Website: apple
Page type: payment
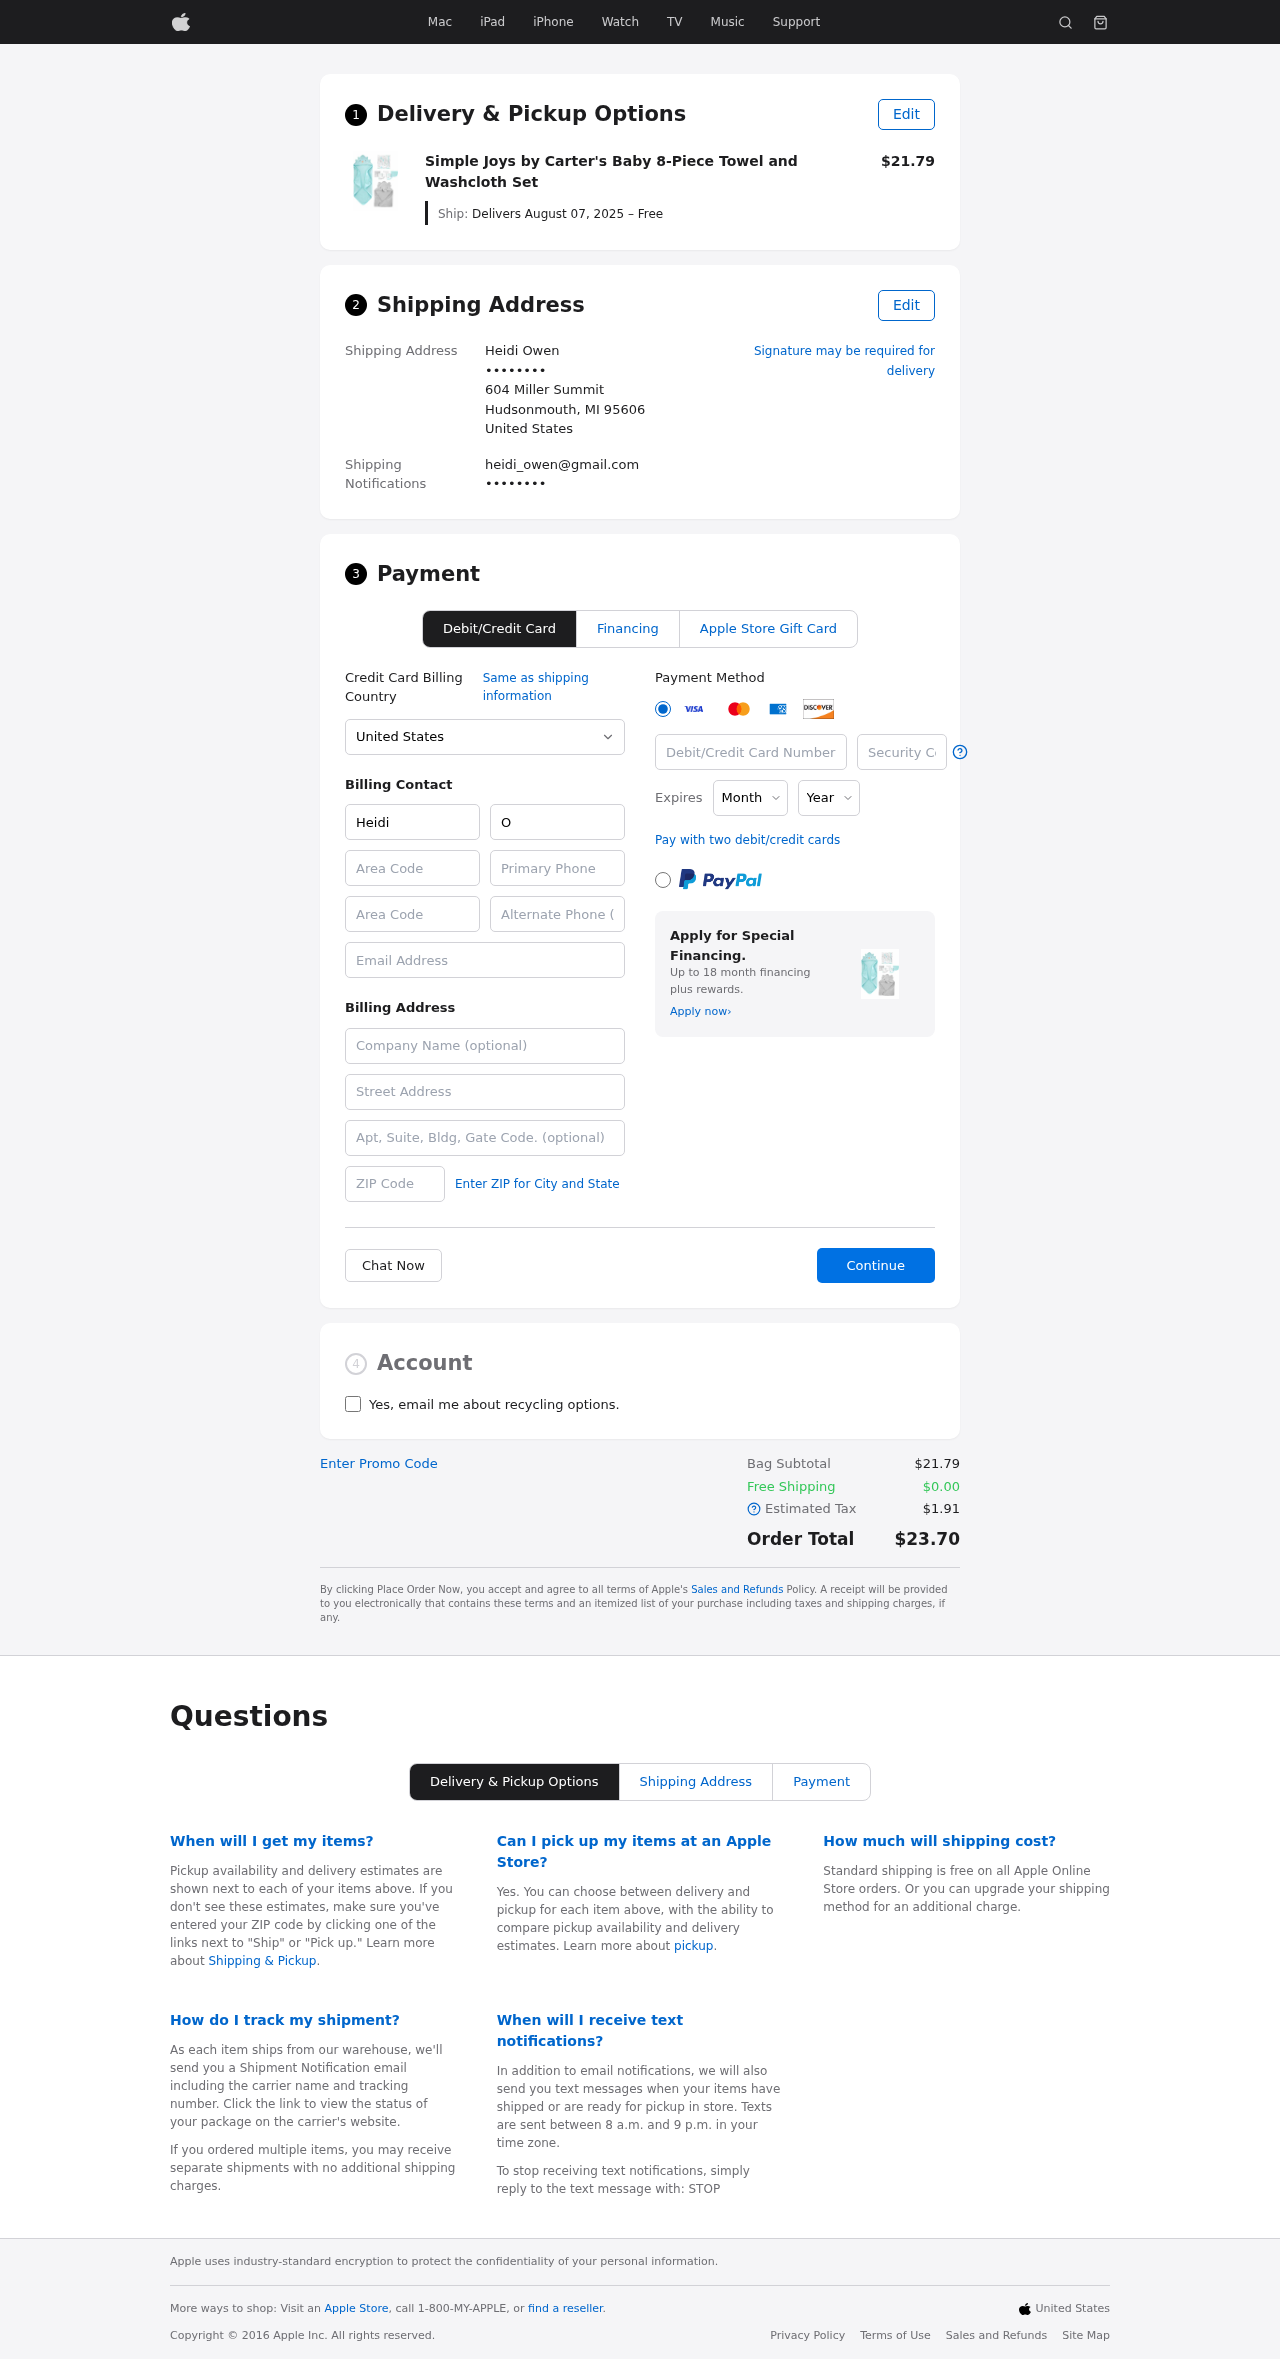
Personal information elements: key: PII_CARD_CVV
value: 626
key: PII_CARD_EXPIRY_MONTH
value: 10
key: PII_CARD_EXPIRY_YEAR
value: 27
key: PII_CARD_NUMBER
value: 2224 1747 5129 8562
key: PII_CITY_STATE_ZIP
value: Hudsonmouth, MI 95606
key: PII_COMPANY
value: Thomas and Sons
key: PII_COUNTRY
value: United States
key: PII_EMAIL
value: heidi_owen@gmail.com
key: PII_EMAIL2
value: heidi_owen@gmail.com
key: PII_FIRSTNAME
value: Heidi
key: PII_FULLNAME
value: Heidi Owen
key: PII_LASTNAME
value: Owen
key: PII_PHONE3
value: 5783490171
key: PII_PHONE_ALT
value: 7024263746
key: PII_PHONE_ALT_AREA
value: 702
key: PII_PHONE_AREA
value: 578
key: PII_SECURITY_CODE
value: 45255
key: PII_STREET
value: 604 Miller Summit
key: PII_PHONE
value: ••••••••
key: PII_PHONE2
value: ••••••••
Product elements: key: PRODUCT1_NAME
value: Simple Joys by Carter's Baby 8-Piece Towel and Washcloth Set
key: PRODUCT1_PRICE
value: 21.79
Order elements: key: ORDER_DELIVERY_DATE
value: Delivers August 07, 2025 – Free
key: ORDER_SUBTOTAL
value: $21.79
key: ORDER_SHIPPING_COST
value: $0.00
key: ORDER_TAX
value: $1.91
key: ORDER_TOTAL
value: $23.70